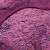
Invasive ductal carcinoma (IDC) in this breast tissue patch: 0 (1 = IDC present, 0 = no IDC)